Question: I would like to remove the hexagons in the below image

After loading the image file (I've used 'vedo' library), I am not really sure how to proceed next.
I want to remove the hexagonal cells and then binarize the image (i.e convert the hexagonal cells in the background into white pixels) to extract the network.
'''
from vedo import *
from skimage.io import imread
if __name__ == '__main__':
f = os.path.join("input.png")
raw = load(f)
show(raw)
'''
<URL>
Suggestions on how to remove the hexagonal cells in the background will be really helpful.
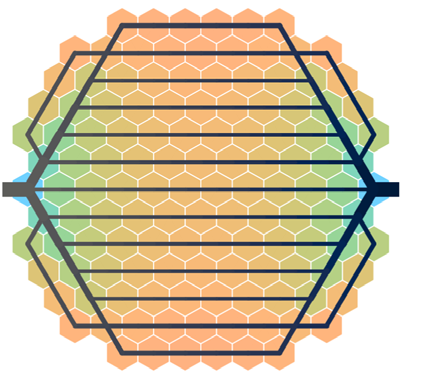
Answer: A possible solution would be extracting dark pixels by converting the image to the CMYK color space and extracting the K (Key - black) channel and thresholding it to achieve binary image.
Compute the K channel manually and set threshold using a fixed value(150 in this case). The code would look like the followings;
<URL>
'''
import cv2
import numpy as np
# get grayscale image
def get_grayscale(image):
# Convert to float and divide by 255:
imgFloat = image.astype(np.float64) / 255.
# Calculate channel K:
kChannel = 1 - np.max(imgFloat, axis=2)
# Convert back to uint 8:
kChannel = (255 * kChannel).astype(np.uint8)
# Threshold image:
binaryThresh = 150
_, binaryImage = cv2.threshold(kChannel, binaryThresh, 255, cv2.THRESH_BINARY)
return cv2.bitwise_not(binaryImage)
if __name__ == '__main__':
image = cv2.imread("input.png")
gray = get_grayscale(image)
cv2.imshow("image", gray)
cv2.waitKey(0)
cv2.destroyAllWindows
'''